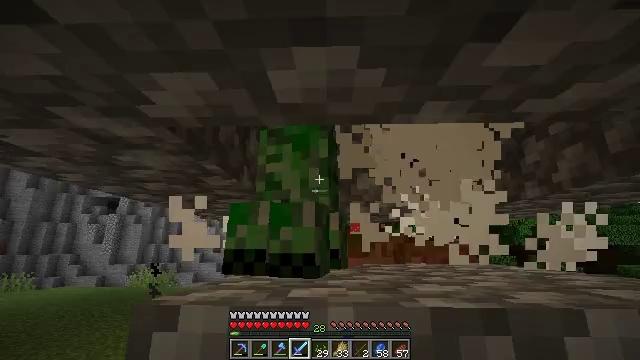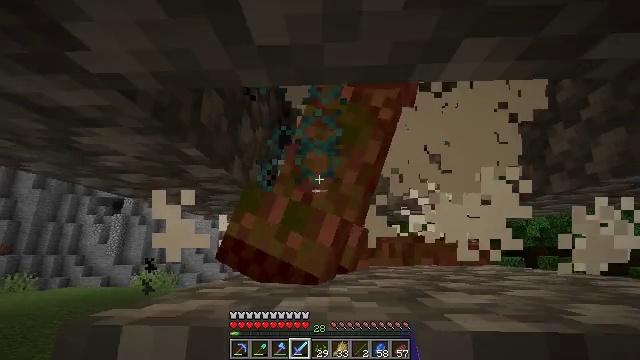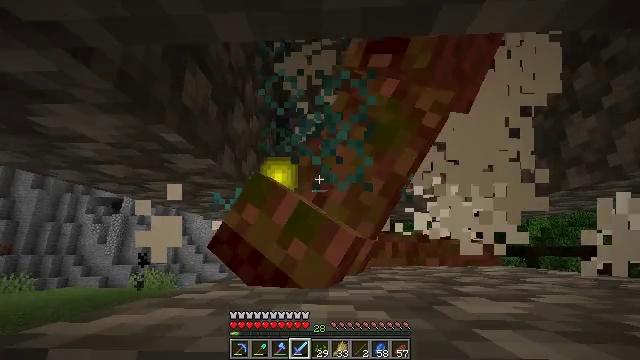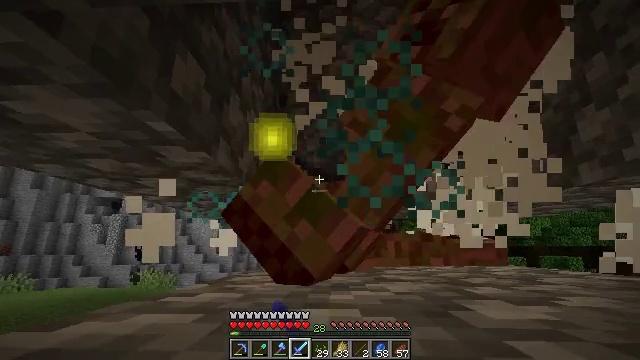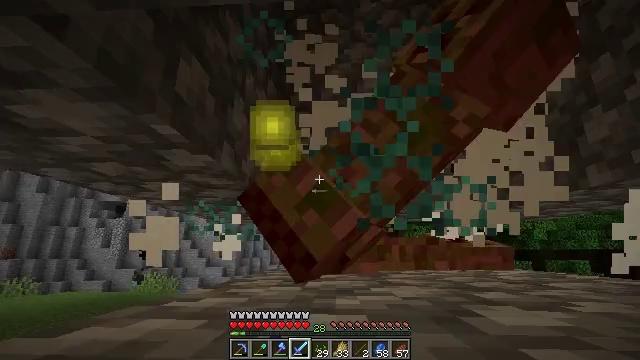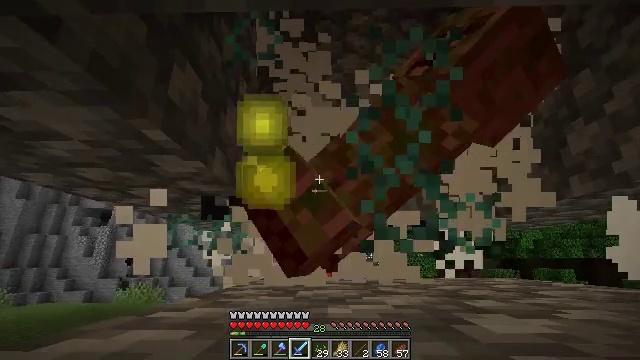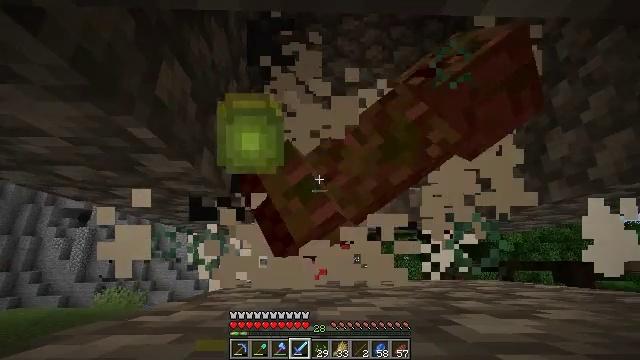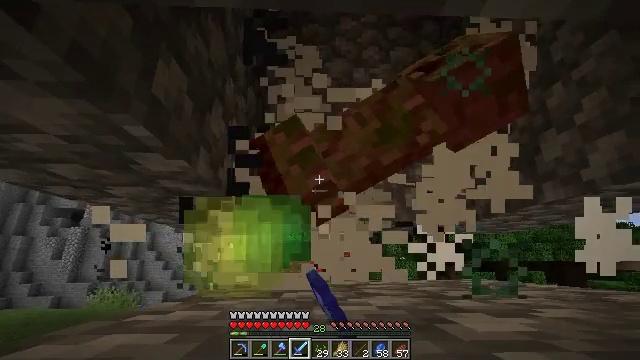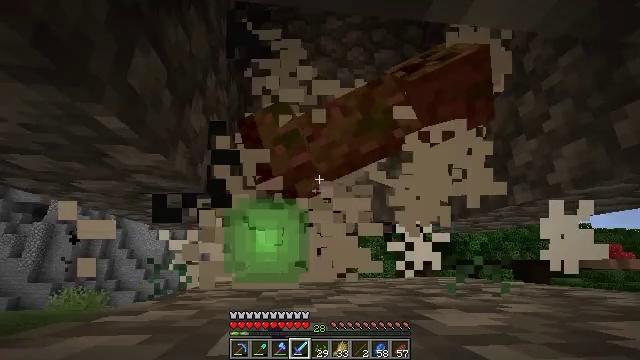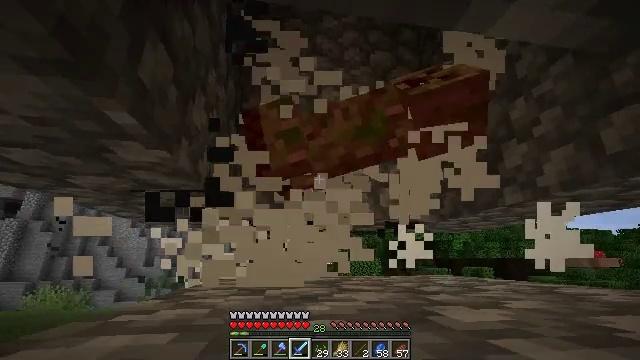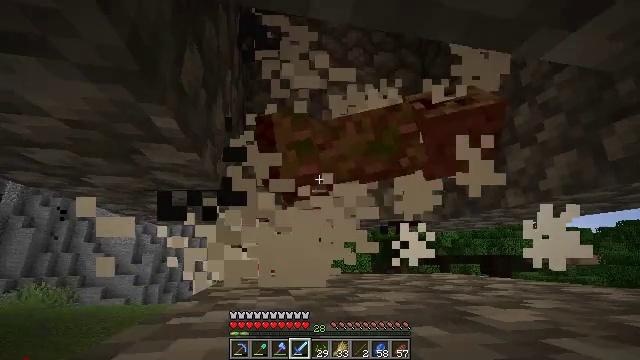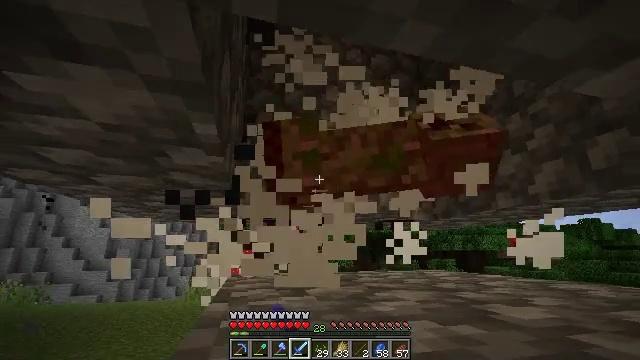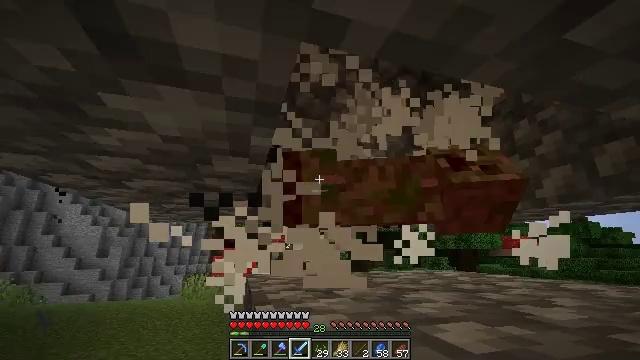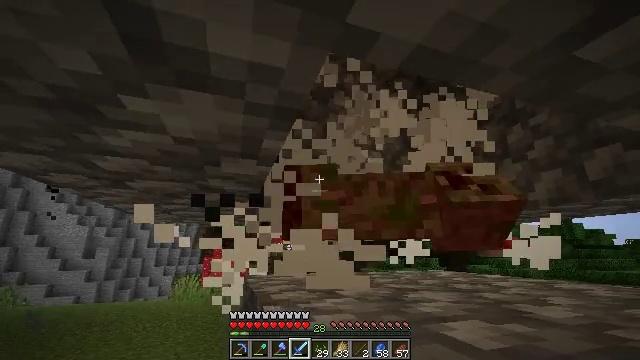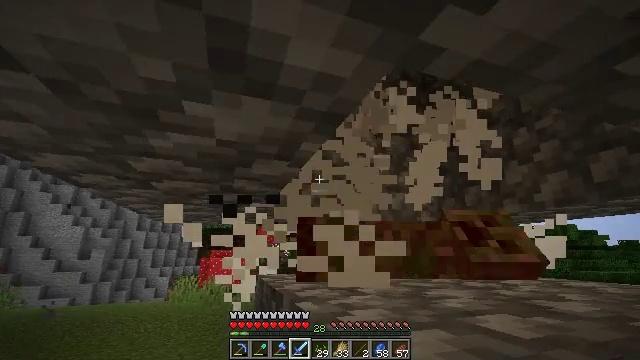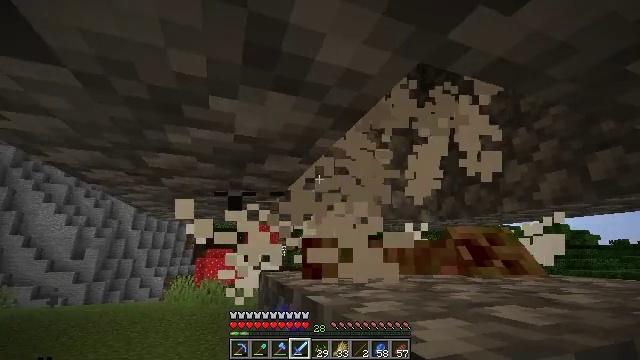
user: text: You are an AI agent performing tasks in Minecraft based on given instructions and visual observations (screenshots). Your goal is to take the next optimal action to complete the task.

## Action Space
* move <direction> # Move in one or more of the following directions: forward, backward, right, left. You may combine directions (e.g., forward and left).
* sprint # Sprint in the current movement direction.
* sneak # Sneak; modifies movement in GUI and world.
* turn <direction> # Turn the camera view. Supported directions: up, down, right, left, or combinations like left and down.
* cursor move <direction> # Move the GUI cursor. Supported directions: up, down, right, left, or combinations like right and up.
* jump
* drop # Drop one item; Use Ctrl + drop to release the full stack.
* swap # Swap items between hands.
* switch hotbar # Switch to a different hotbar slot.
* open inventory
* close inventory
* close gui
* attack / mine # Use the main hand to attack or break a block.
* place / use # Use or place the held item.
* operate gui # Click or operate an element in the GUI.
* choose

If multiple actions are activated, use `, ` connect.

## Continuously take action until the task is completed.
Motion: motion action
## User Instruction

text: Combat the chicken.
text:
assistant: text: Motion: move forward
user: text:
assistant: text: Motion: attack / mine
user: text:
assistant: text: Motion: attack / mine
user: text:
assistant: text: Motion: attack / mine
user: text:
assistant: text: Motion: turn right and up
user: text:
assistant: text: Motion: turn right, attack / mine
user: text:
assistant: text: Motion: attack / mine
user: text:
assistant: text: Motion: turn right, attack / mine
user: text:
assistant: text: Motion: move left, turn right
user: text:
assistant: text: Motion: move left, turn right, attack / mine
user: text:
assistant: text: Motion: move left, turn right, attack / mine
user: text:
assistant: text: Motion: move left, turn right, attack / mine
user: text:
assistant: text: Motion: turn right
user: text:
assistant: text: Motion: attack / mine
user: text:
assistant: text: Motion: attack / mine
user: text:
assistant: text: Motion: turn right, attack / mine
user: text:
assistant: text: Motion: move forward, turn right, attack / mine
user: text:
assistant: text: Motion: move forward, turn right
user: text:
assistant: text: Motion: move forward
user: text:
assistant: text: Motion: move forward
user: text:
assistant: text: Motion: no_op
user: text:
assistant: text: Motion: no_op
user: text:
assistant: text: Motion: no_op
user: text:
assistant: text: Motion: no_op
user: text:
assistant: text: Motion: no_op
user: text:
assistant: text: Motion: turn right
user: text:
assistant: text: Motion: turn right
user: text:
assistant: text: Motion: turn right
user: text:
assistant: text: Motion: turn right
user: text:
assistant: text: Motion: turn right